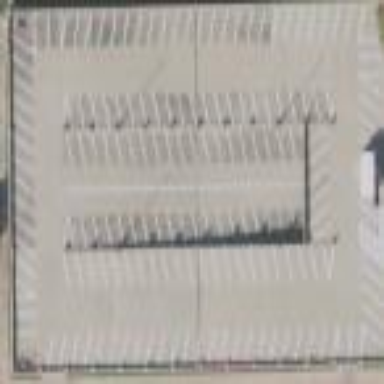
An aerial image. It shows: Multi-storey parking building.